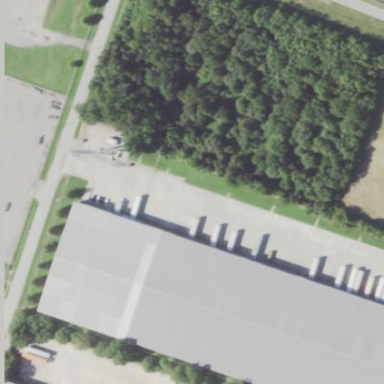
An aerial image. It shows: Warehouse.